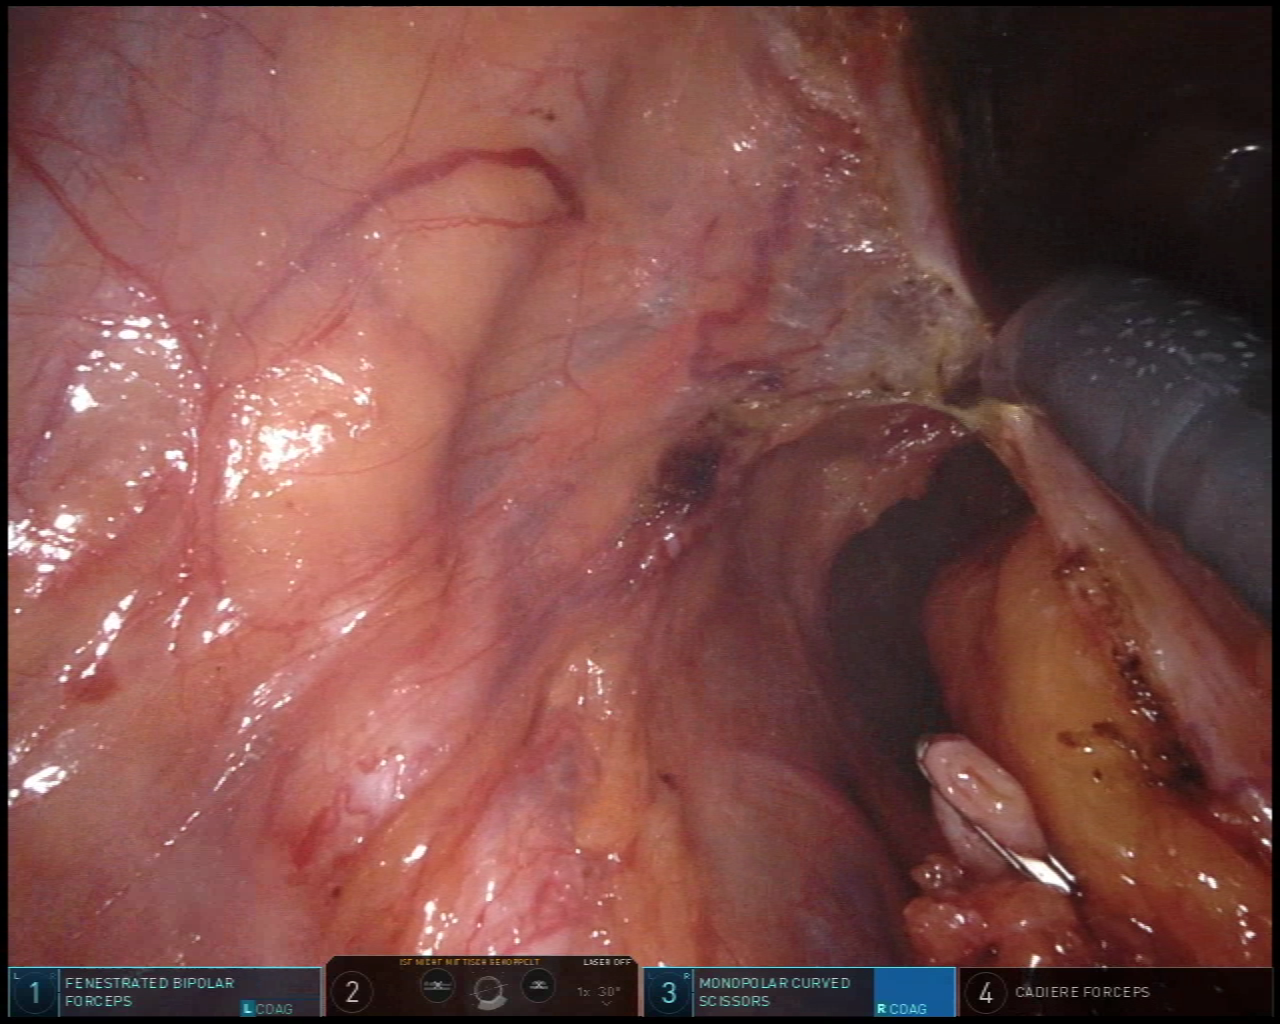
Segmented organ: ureter
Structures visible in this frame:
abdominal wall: yes
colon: no
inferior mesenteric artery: no
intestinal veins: no
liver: no
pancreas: no
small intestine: no
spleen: no
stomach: no
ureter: yes
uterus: no
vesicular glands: no